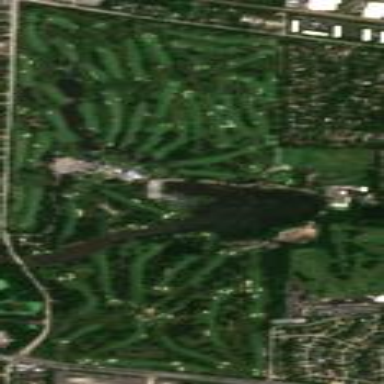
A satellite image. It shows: Golf course surrounded by greenery.